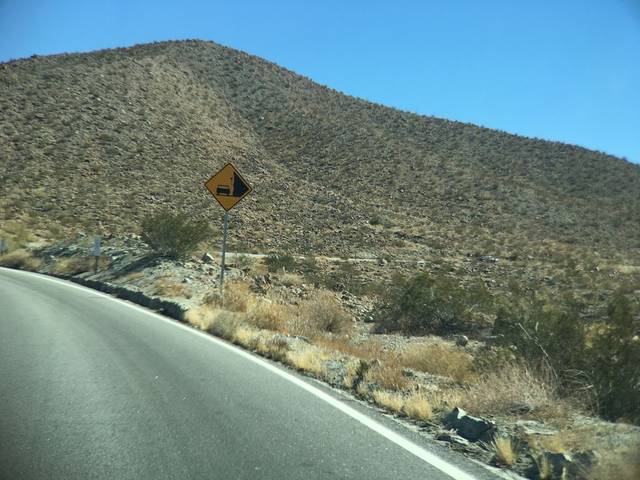
Region: United States
Coordinates: 33.665, -116.401